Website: lowes
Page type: review-order
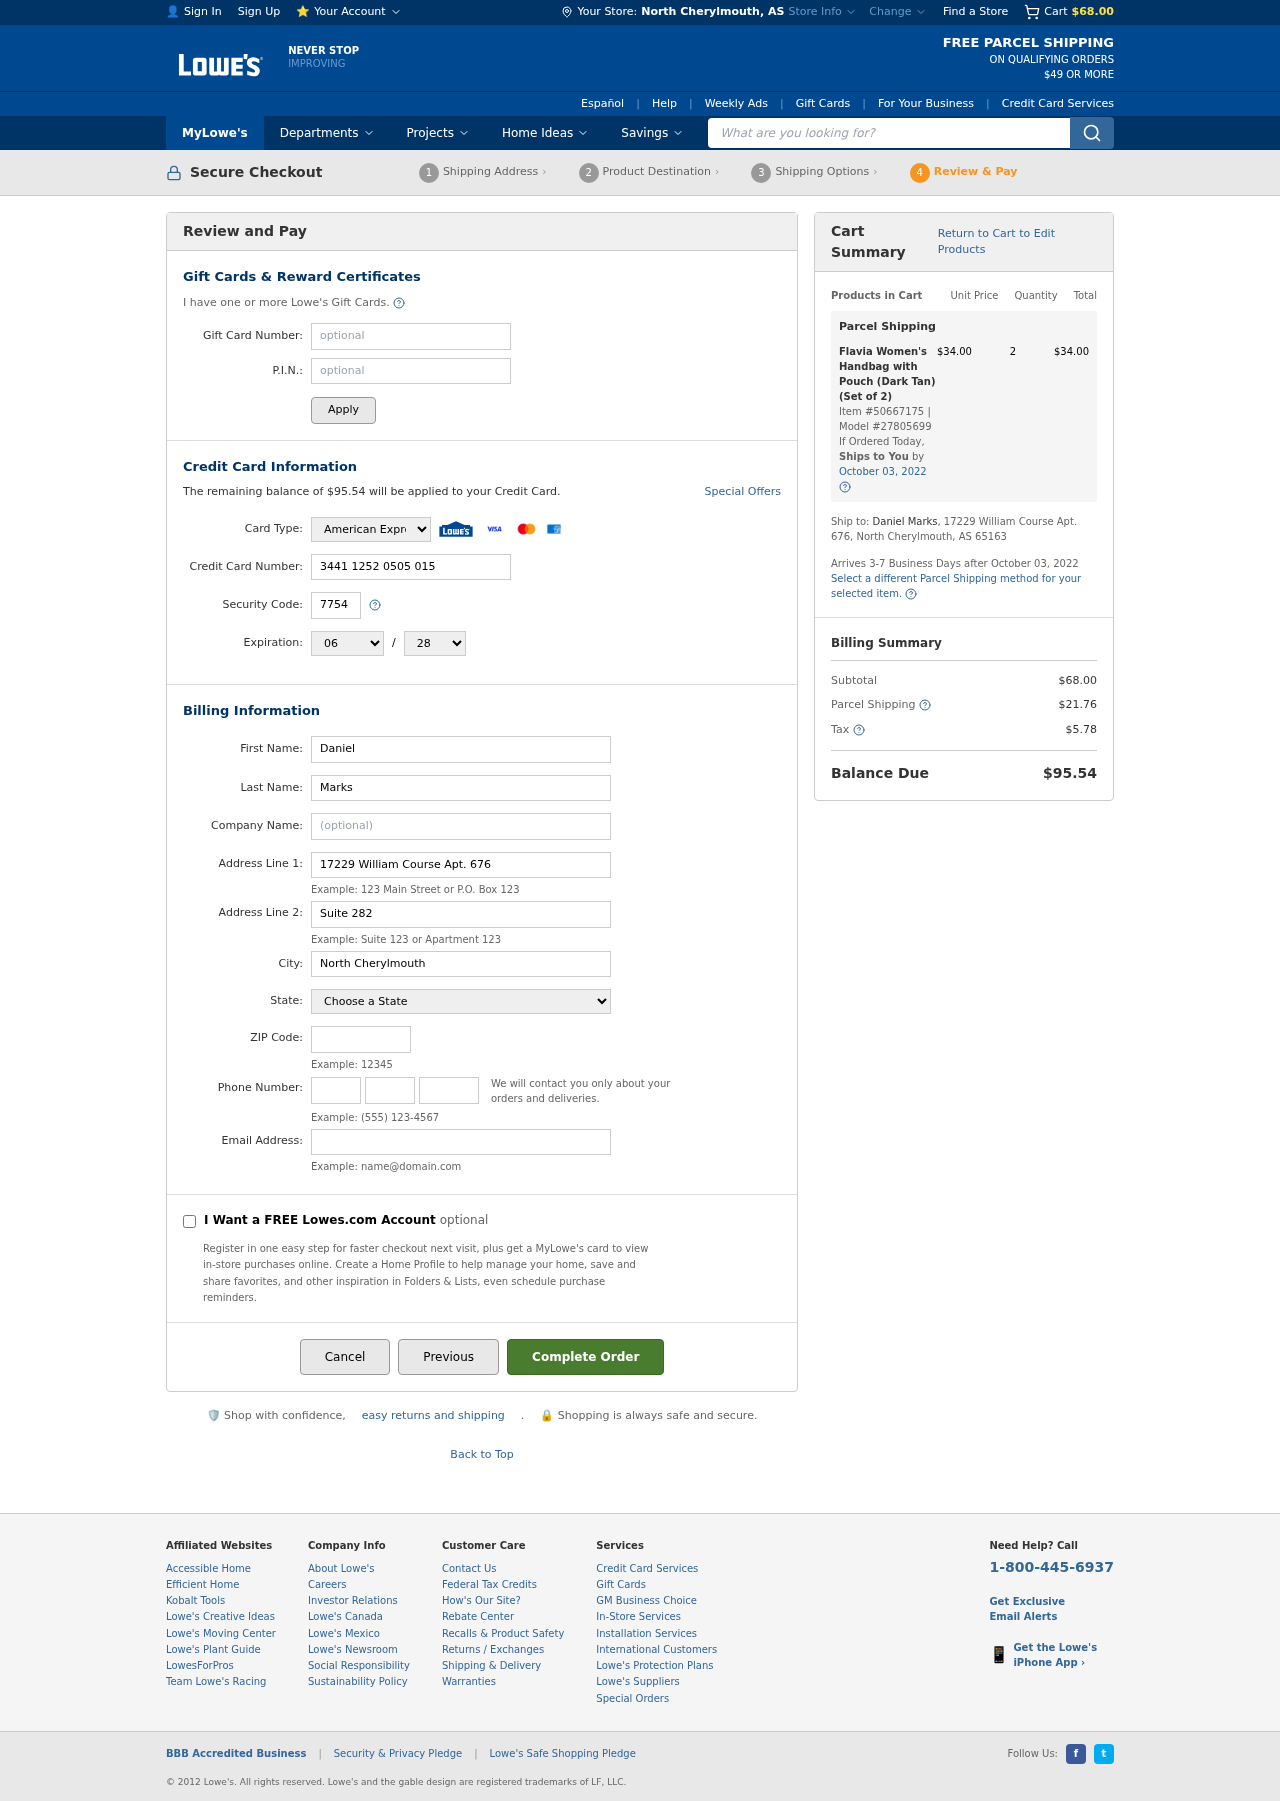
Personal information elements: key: PII_CARD_CVV
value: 7754
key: PII_CARD_EXPIRY_MONTH
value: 06
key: PII_CARD_EXPIRY_YEAR
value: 28
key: PII_CARD_NUMBER
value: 3441 1252 0505 015
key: PII_CARD_TYPE
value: American Express
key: PII_CITY
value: North Cherylmouth
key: PII_CITY_STATE
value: North Cherylmouth, AS
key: PII_EMAIL
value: dmarks@gmail.com
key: PII_FIRSTNAME
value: Daniel
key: PII_LASTNAME
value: Marks
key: PII_PHONE_AREA
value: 874
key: PII_PHONE_PREFIX
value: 747
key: PII_PHONE_SUFFIX
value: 4746
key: PII_POSTCODE
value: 65163
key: PII_STATE
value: AS
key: PII_STREET
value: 17229 William Course Apt. 676
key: PII_STREET2
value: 17229 William Course Apt. 676
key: PII_STREET2
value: Suite 282
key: PII_FULLNAME2
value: Daniel Marks
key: PII_CITY_STATE_ZIP2
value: North Cherylmouth, AS 65163
Product elements: key: PRODUCT1_NAME
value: Flavia Women's Handbag with Pouch (Dark Tan) (Set of 2)
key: PRODUCT1_PRICE
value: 34
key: PRODUCT1_QUANTITY
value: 2
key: PRODUCT1_ITEM_NUMBER
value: Item #50667175
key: PRODUCT1_MODEL_NUMBER
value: Model #27805699
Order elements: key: ORDER_SUBTOTAL
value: $68.00
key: ORDER_BALANCE_DUE
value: $95.54
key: ORDER_SHIPPING_DATE
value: October 03, 2022
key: ORDER_ITEM_TOTAL
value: $34.00
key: ORDER_SHIPPING_DATE2
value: October 03, 2022
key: ORDER_SHIPPING_COST
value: $21.76
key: ORDER_TAX
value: $5.78
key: ORDER_TOTAL
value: $95.54
Search elements: key: HEADER_SEARCH
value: What are you looking for?